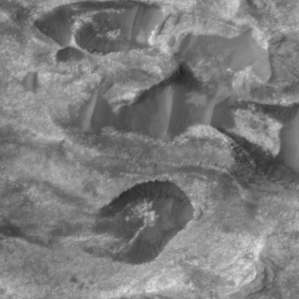
Label: non_frost